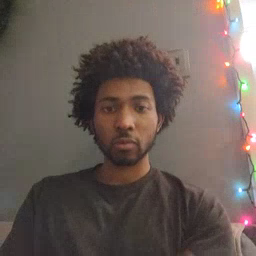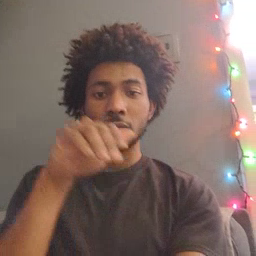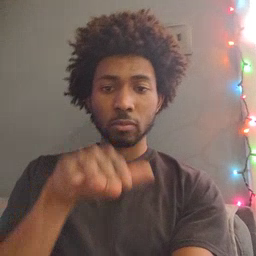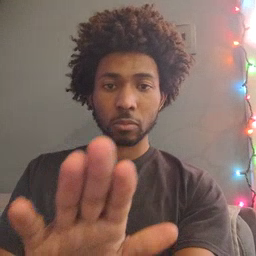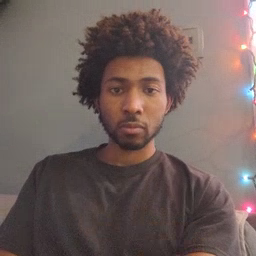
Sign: into